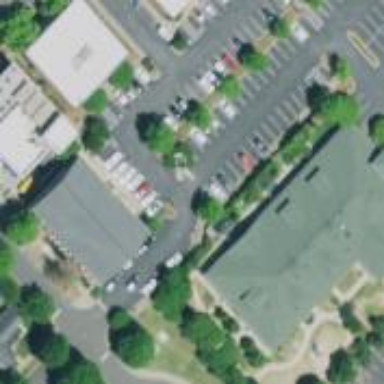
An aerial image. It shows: Building.